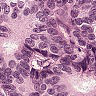
Metastatic tissue present: yes